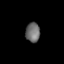
Tissue: lung
Cell type: Epithelial cells
Senescence score: 0.2287
Nuclear area (px): 275
Mean DAPI intensity: 107.36